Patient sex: F
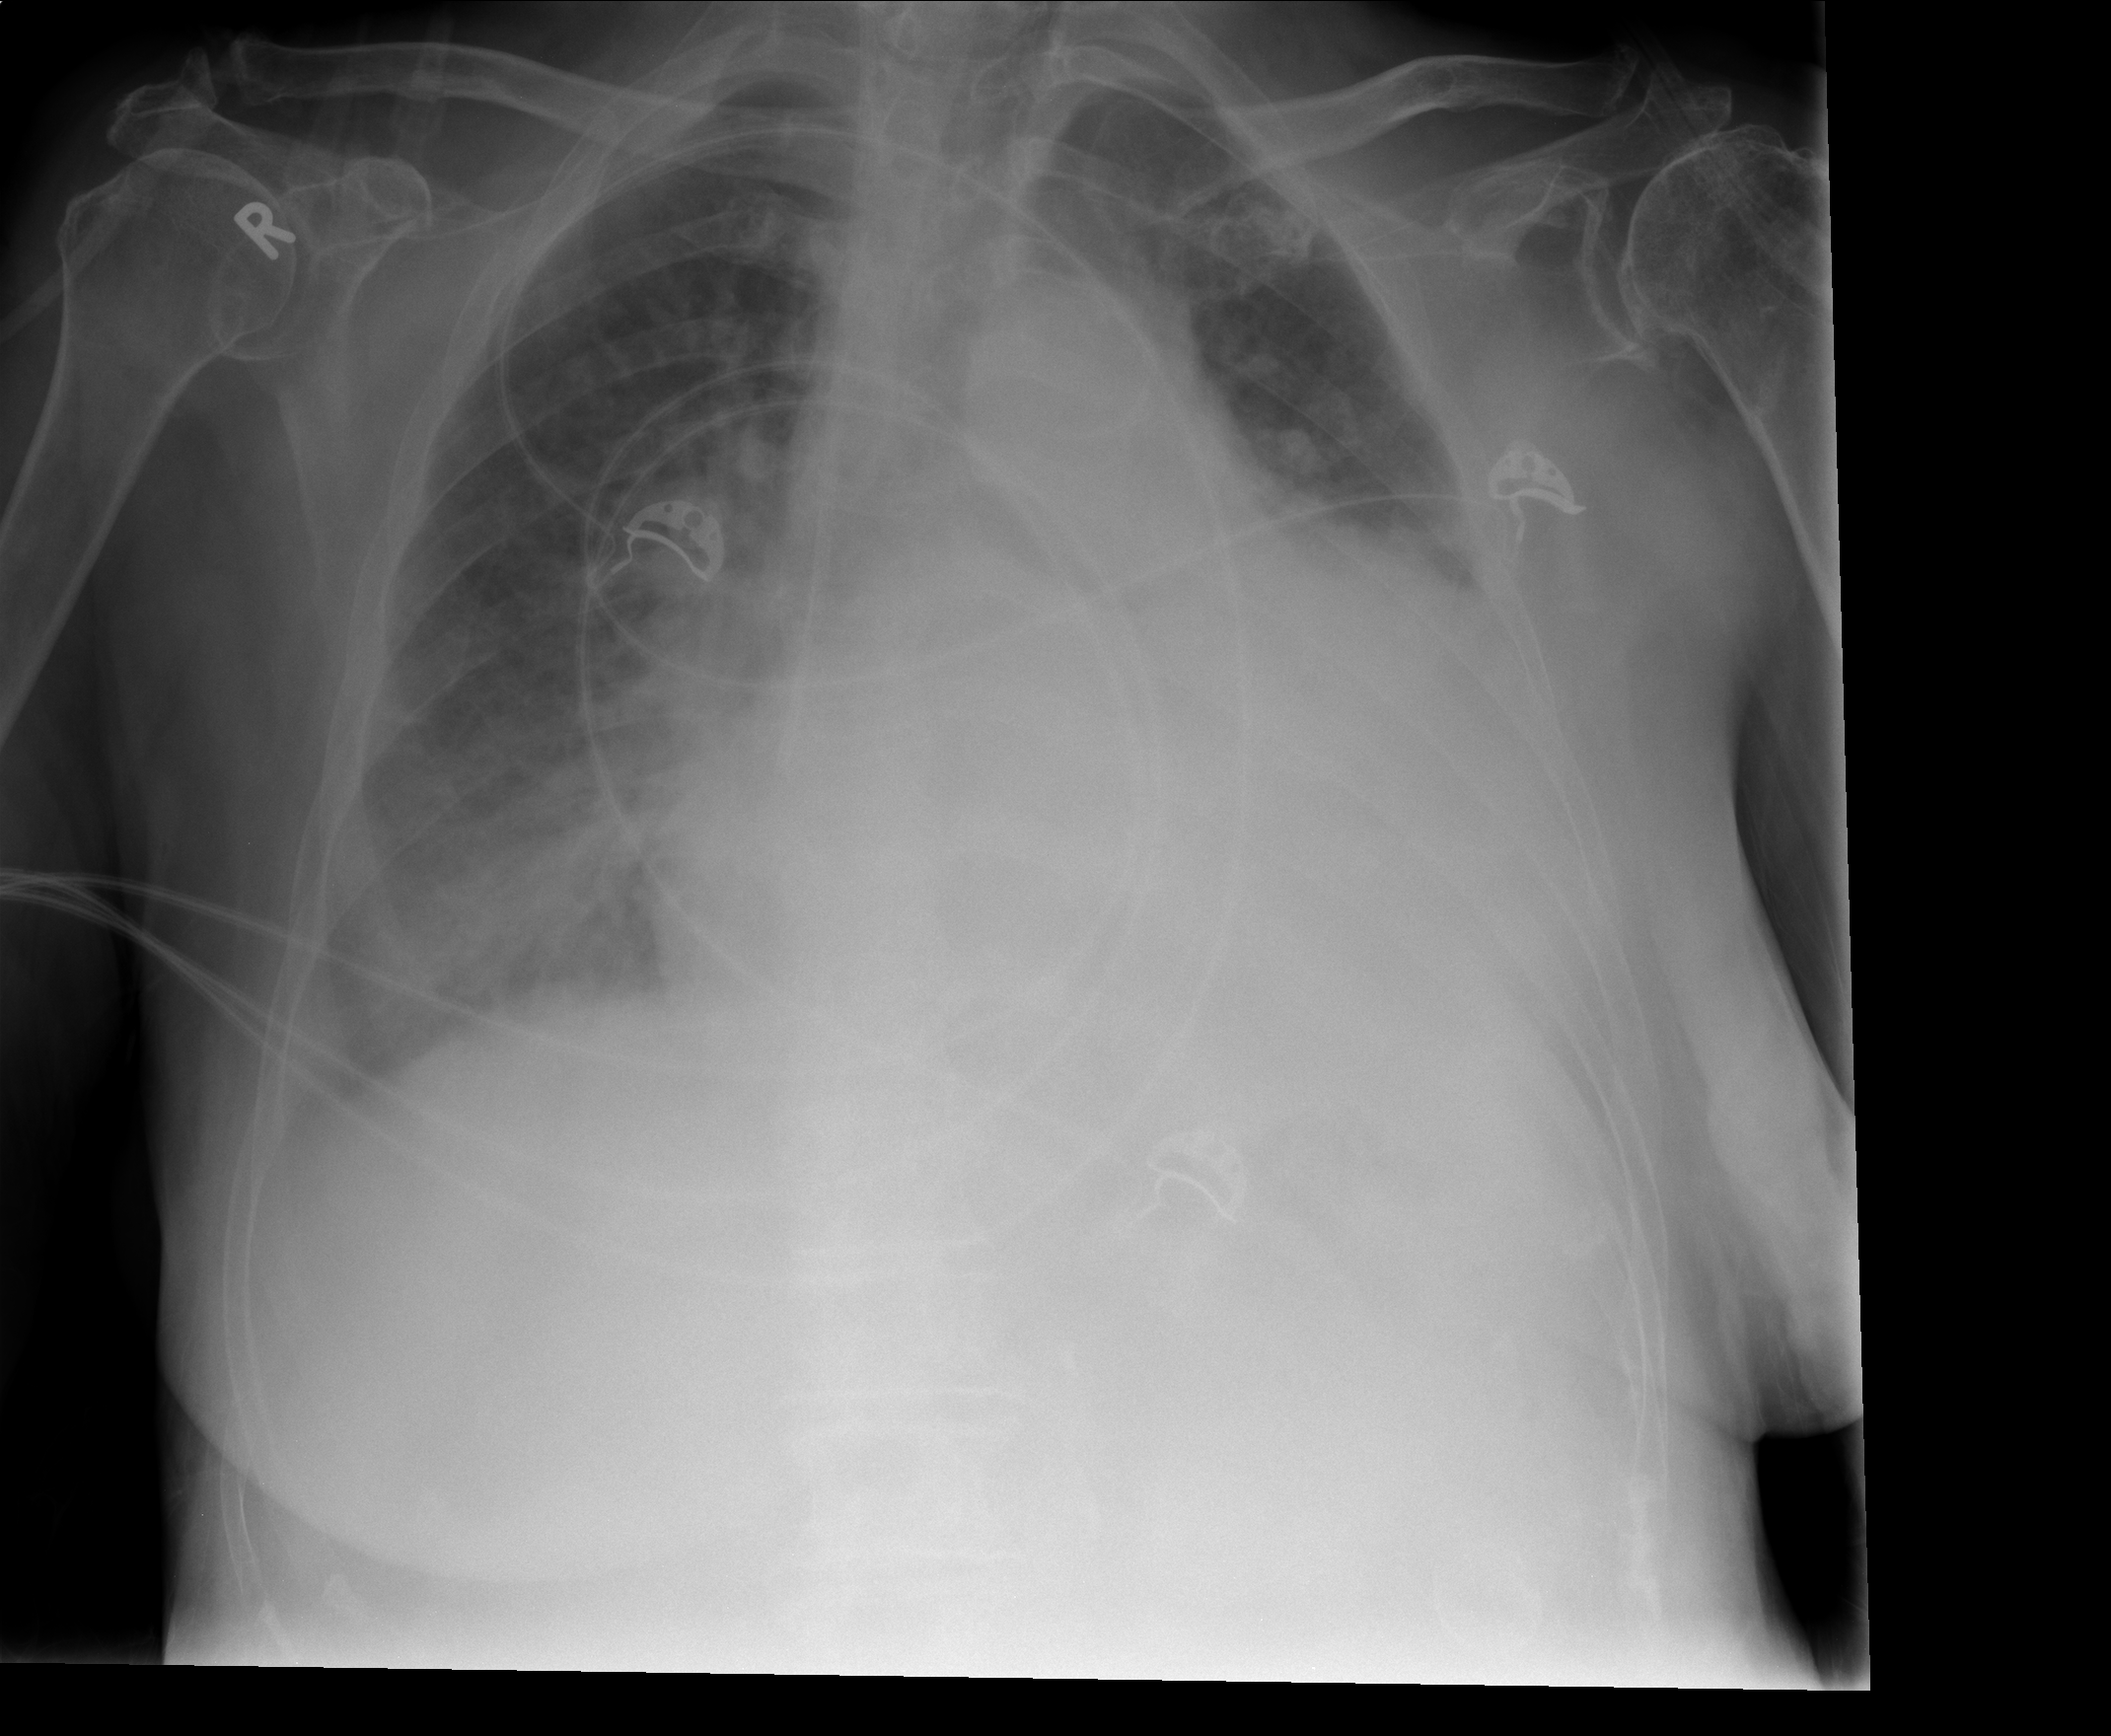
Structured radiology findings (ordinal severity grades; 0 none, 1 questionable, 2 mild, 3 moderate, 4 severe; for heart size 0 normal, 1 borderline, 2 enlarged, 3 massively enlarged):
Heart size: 3
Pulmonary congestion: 3
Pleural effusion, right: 0
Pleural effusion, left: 2
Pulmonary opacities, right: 2
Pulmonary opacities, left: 0
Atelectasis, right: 0
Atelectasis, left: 2